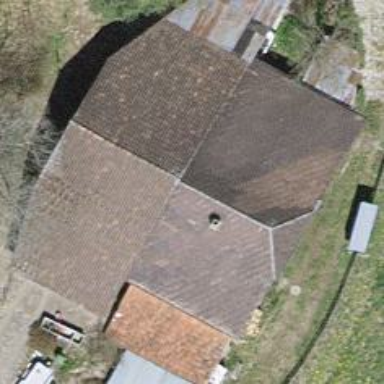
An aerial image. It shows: Detached building.